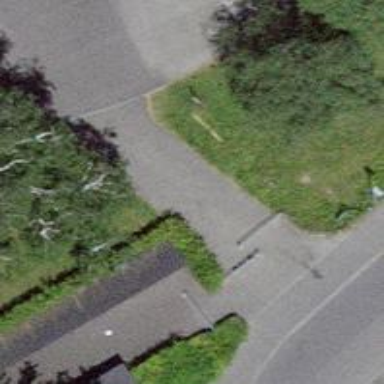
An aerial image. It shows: Openable double cycle barrier.